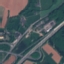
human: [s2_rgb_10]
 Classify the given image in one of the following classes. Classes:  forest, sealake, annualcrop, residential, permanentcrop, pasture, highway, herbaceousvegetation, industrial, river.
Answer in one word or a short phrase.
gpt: Highway